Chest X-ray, AP view. Patient: 68 years old, sex F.
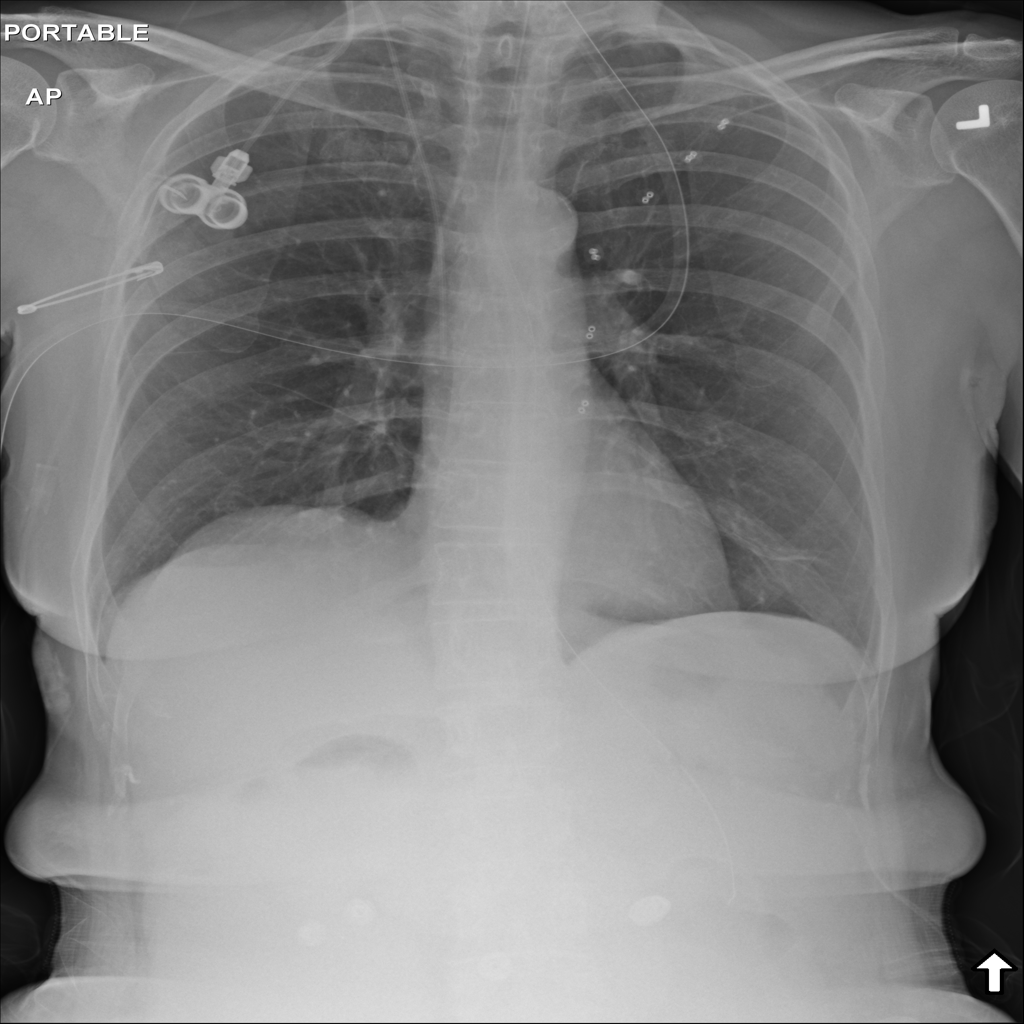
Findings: Atelectasis